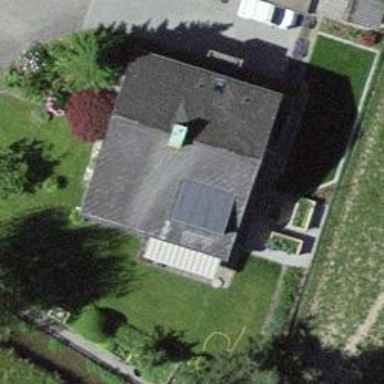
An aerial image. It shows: Residential building.